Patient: sex M, age 60
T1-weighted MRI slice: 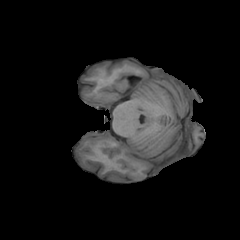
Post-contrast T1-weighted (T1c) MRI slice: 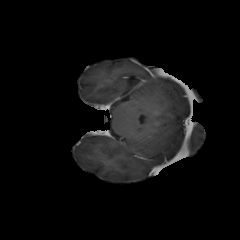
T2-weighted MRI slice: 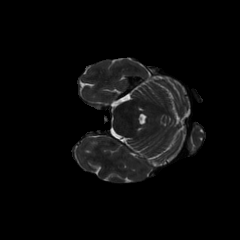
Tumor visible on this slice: no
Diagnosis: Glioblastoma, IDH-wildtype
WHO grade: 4